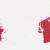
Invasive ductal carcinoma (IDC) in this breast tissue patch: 0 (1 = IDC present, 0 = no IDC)